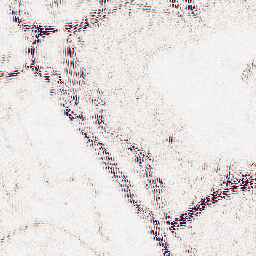
Category: wavelet
Decomposition family: wavelet_reverse_biorthogonal
Decomposition parameters: wavelet: rbio5.5
level: 2
Upsampling method: cubic_catmull_rom
Upsampling parameters: scale: 2
Upsampling scale: 2